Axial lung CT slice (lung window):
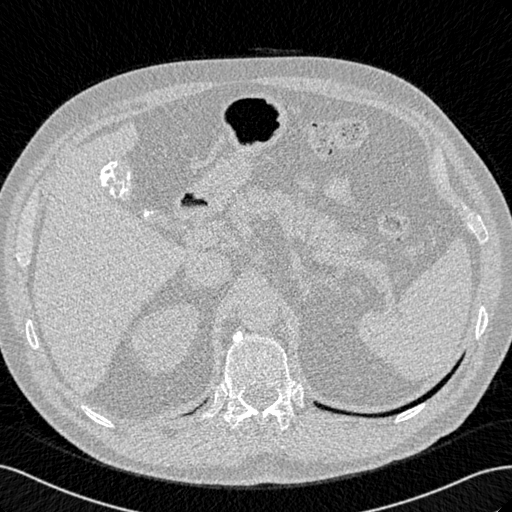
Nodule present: no